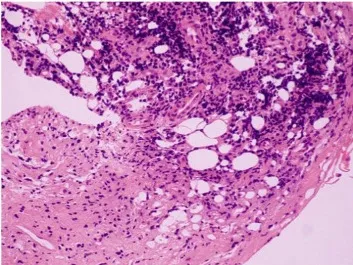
Histopathological evaluation of the pleura:. Hematoxylin, and ,eosin staining (HEx200).
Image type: pathology (h&e)